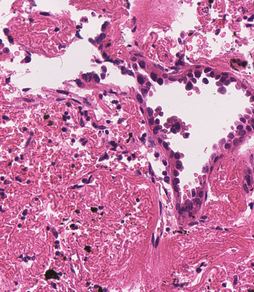
Tumor epithelial tissue: yes
Tumor-associated stroma tissue: yes
Normal tissue: no